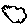
Label: cloud